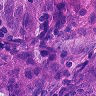
Metastatic tissue present: yes